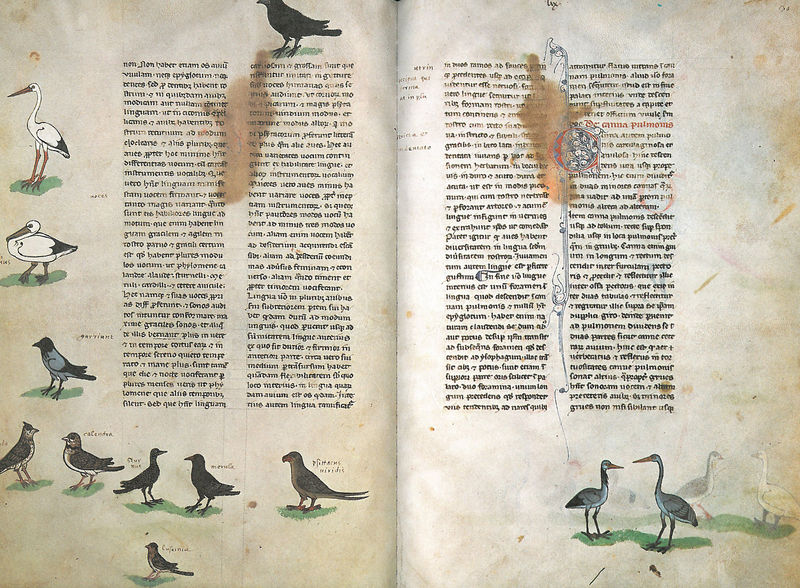
Titel: Falkenbuch Friedrichs des II.; De arte venandi cum avibus
Institution: Rom, Biblioteca Vaticana
Schlagwörter: falke, feder, flügel, vogel, grün, braun, schwarz, weiss, rot, tiere, malerei, federn, vögel, rechts, beine, schrift, ente, schnabel, schwan, graphik, spalten, enten, friedrich, inschrift, buch, links, druck, seite, illustration, text, buchstaben, initiale, gänse, kranich, reiher, fleck, buchseite, flecken, amsel, mittelalter, zeilen, rabe, papagei, schnepfe, zeichnungen, latein, beschriftet, anleitung, anmerkung, falz, storch, biologie, reier, buchmalerei, doppelseite, krähe, majuskel, illustrationen, lexikon, elster, zweispaltig, falkenbuch, marginalie, glosse